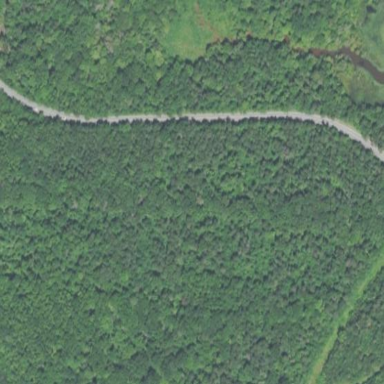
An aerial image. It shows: Mixed woodland with semi-deciduous trees.